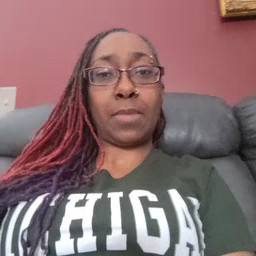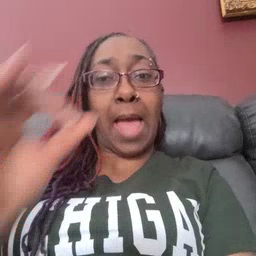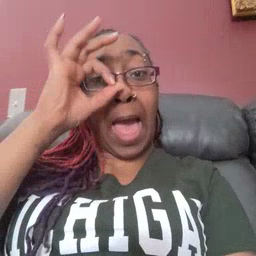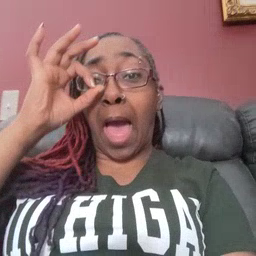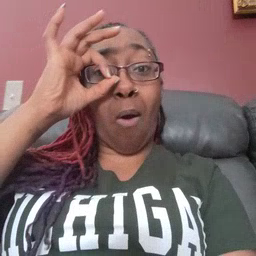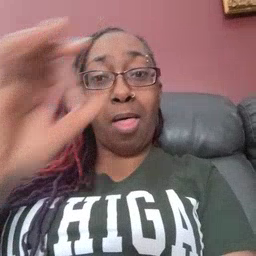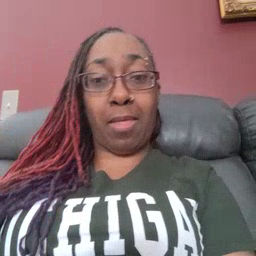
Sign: owl